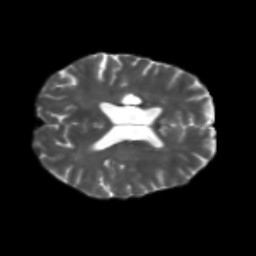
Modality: T2w
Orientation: axial
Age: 53
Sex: male
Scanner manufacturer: siemens
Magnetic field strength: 3 T
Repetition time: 5.47 s
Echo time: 0.0854 s